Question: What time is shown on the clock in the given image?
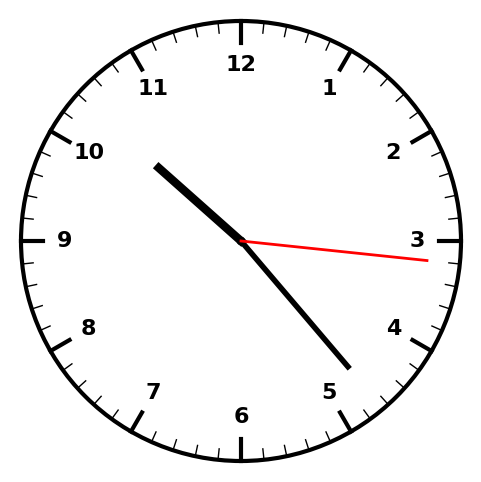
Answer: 10:23:16